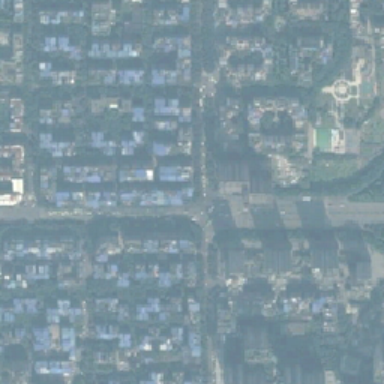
The traffic near the village is very convenient .